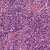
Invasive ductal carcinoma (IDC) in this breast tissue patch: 1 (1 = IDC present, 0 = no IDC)